Question: I would like to open a string from EditField, and by pressing button, the page should open in my WebView. Instead of my url is opening by default web browser

'''
public class WebAdress extends Activity {
WebView webView;
ImageButton buttonGo;
EditText textWWW;
String URL = new String();
@Override
protected void onCreate(Bundle savedInstanceState) {
super.onCreate(savedInstanceState);
setContentView(R.layout.www);
buttonGo = (ImageButton) findViewById(R.id.imageButton1);
textWWW = (EditText) findViewById(R.id.editText1);
webView = (WebView) findViewById(R.id.webView1);
buttonGo.setOnClickListener(new OnClickListener() {
@SuppressLint("SetJavaScriptEnabled")
public void onClick(View v) {
URL = "http://" + textWWW.getText().toString();
WebSettings settings = webView.getSettings();
settings.setJavaScriptEnabled(true);
webView.loadUrl(URL);
URL = null;
}
});
}
'''
}
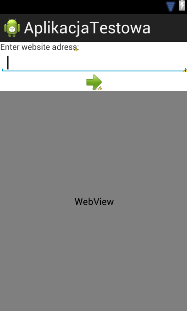
Answer: first check your menifest file to check internet permission and then try this code to load url in to webview. his code works for me for the same view.
'''
webview = (WebView) findViewById(R.id.webview);
webview.getSettings().setJavaScriptEnabled(true);
webview.loadUrl(YOUR ANY URL);
webview.setWebViewClient(new webviewClient());
class webviewClient extends WebViewClient {
@Override
public boolean shouldOverrideUrlLoading(WebView view, String url) {
view.loadUrl(url);
return true;
}
}
'''
Hope it will help you.